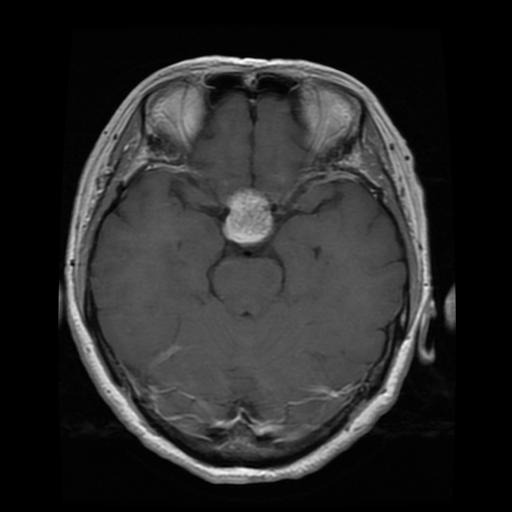
Label: pituitary